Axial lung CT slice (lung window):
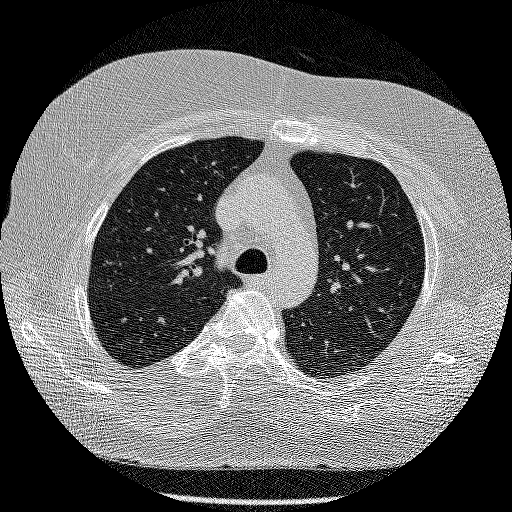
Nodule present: no